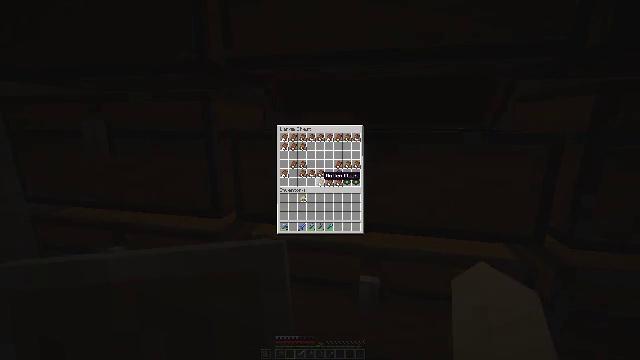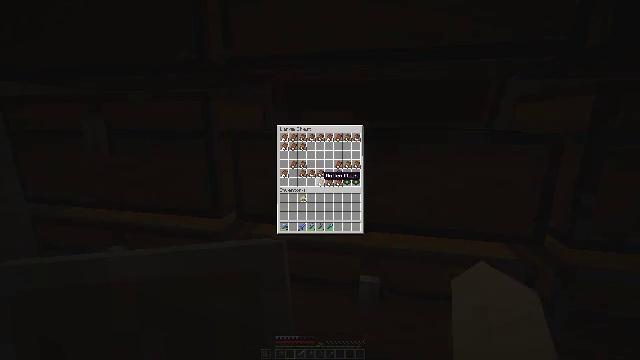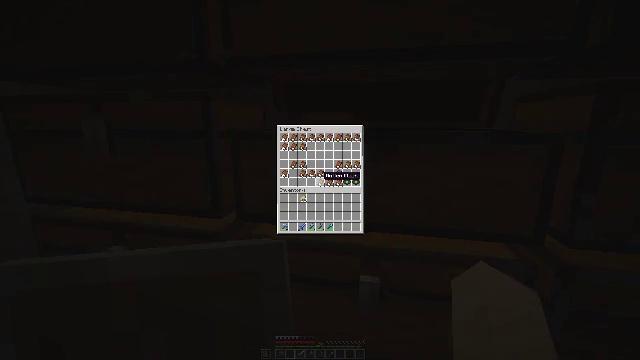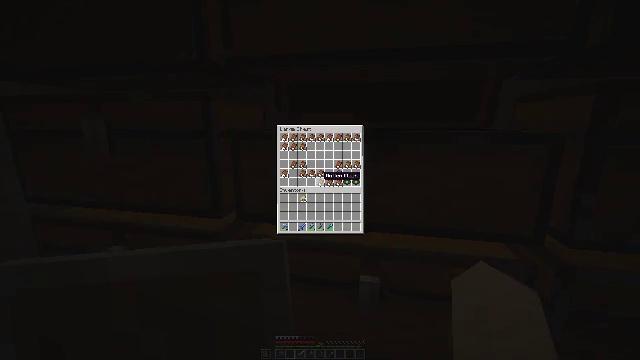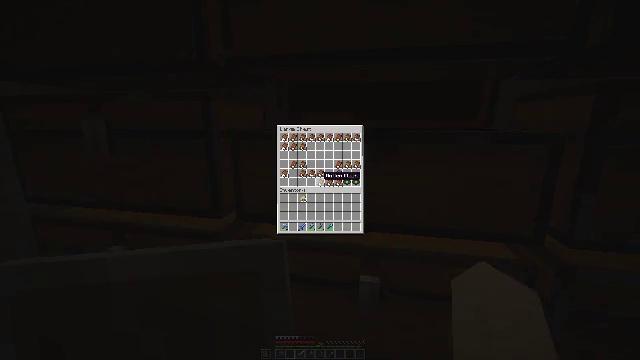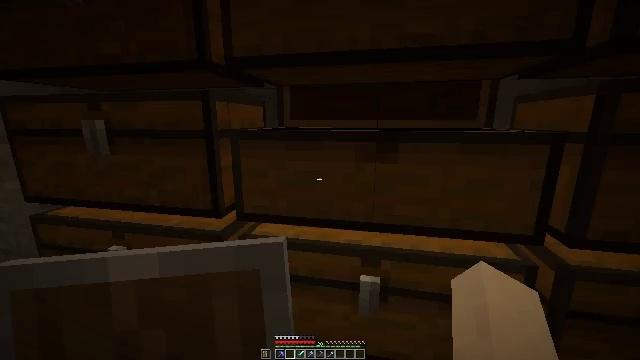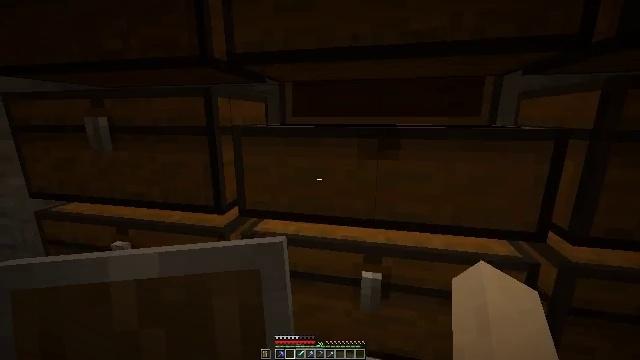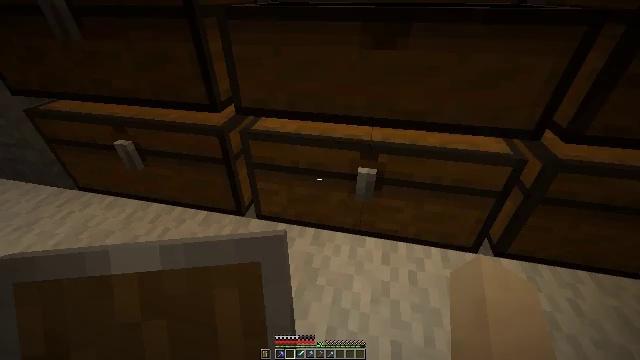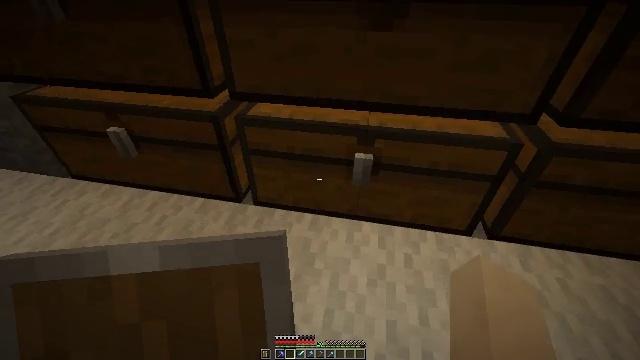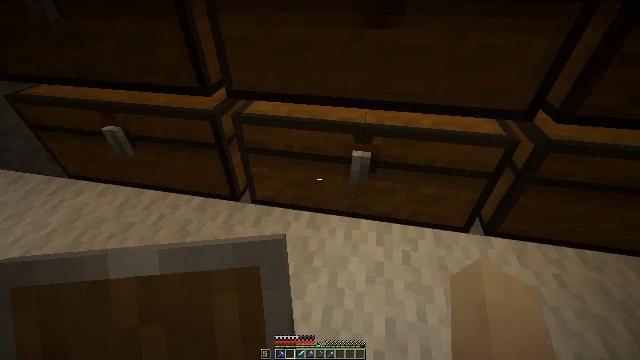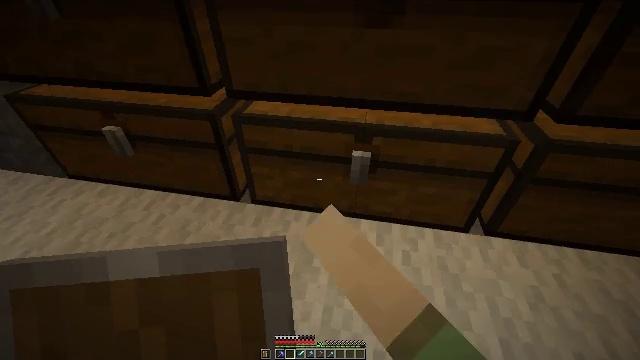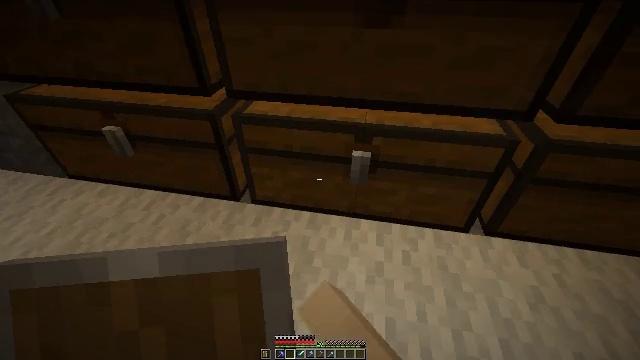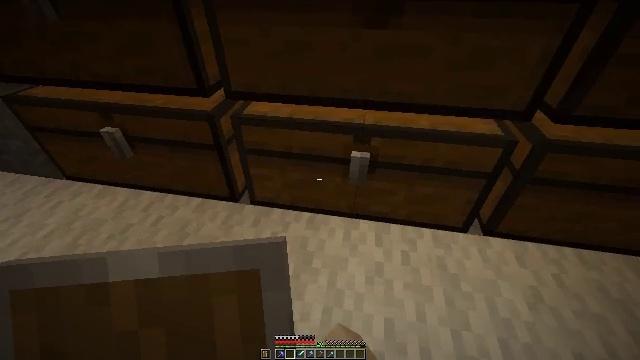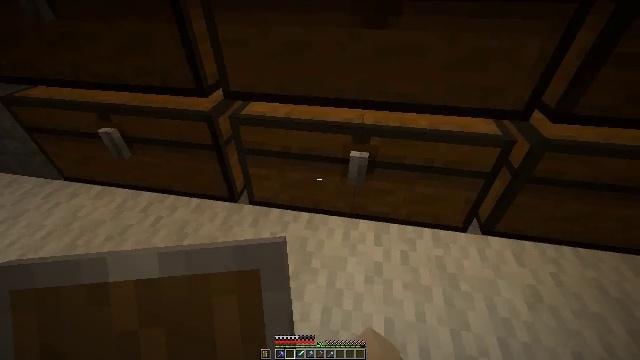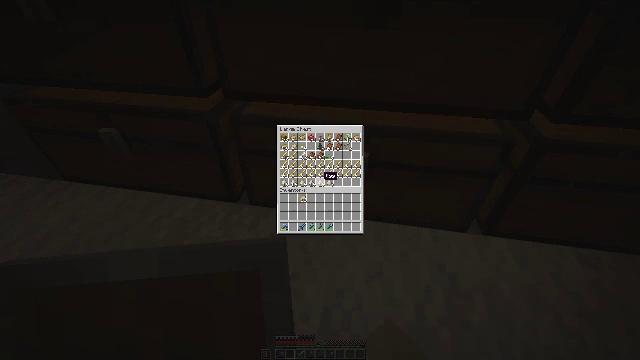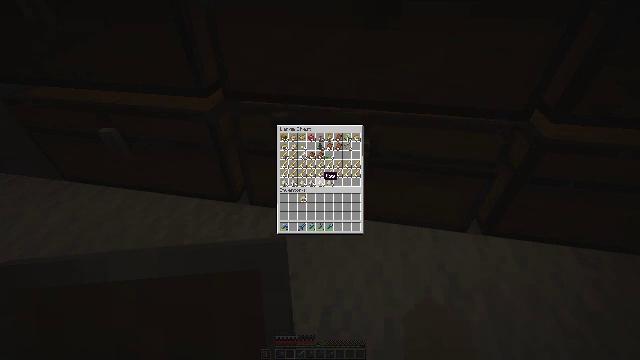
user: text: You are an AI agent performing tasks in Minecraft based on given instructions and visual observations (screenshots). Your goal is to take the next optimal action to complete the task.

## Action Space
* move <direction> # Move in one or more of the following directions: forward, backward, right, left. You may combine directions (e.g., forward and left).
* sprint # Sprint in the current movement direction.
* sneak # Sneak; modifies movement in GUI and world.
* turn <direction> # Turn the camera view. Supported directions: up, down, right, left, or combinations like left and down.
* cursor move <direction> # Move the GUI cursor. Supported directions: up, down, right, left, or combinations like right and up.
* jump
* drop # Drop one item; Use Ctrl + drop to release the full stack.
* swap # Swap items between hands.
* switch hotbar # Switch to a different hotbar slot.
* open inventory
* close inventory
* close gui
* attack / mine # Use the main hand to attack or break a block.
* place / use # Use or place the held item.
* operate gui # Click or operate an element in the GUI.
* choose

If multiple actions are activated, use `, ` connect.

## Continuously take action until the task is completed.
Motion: motion action
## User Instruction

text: Attack the blue shulker box to gather it.
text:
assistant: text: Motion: no_op
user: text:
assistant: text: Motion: no_op
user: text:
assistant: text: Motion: no_op
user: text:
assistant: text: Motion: no_op
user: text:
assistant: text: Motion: open inventory
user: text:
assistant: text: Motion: open inventory
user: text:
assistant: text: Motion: turn down, open inventory
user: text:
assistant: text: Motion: turn down
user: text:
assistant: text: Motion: use / place
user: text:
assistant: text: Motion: use / place
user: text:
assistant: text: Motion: use / place
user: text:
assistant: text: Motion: use / place
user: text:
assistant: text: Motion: no_op
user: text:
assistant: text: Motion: no_op
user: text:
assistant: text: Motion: no_op
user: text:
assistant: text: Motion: no_op
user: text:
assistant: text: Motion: no_op
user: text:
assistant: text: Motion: no_op
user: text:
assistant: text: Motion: no_op
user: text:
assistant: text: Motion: no_op
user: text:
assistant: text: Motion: no_op
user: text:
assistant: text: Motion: no_op
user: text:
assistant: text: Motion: no_op
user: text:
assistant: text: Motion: no_op
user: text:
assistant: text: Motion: no_op
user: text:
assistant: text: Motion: turn right
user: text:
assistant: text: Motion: turn right and down
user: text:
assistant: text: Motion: turn right
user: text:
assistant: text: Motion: no_op
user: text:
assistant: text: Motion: no_op